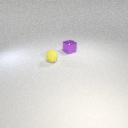
small purple metal cube behind small yellow rubber sphere